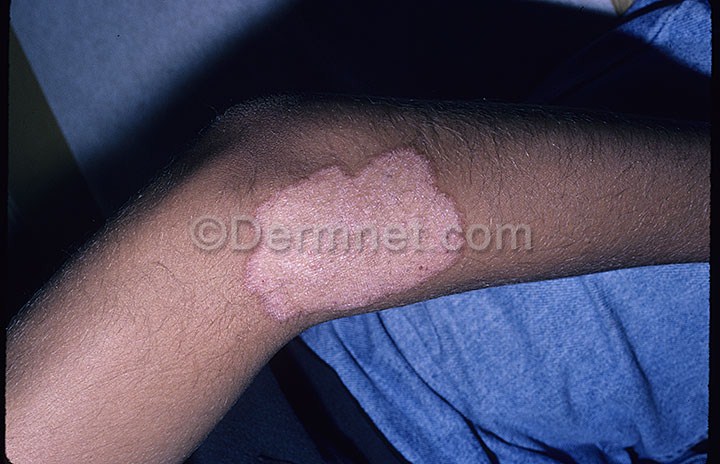
Disease: Tinea Ringworm Candidiasis and other Fungal Infections